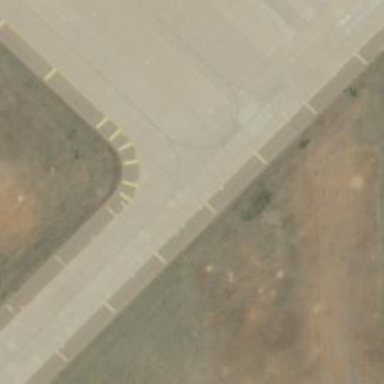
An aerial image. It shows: View of taxiway at the airport.